Question: I am working on Speckle Noise reduction in Ultrasound Images using MATLAB R2013. I have designed 10 basic filters and trying out hybrid combination using these filters. When I run my program I get different results at different time for the same input image, no other input parameters were changed. When I ran my program at 1.17 am, I got the PSNR = 74.5424 and when I ran the same program at 1.21 am, I got PSNR = 75.04. Why this is happening ?
If it is coming different values at every time I run my program, how could I conclude on a single value ? Please help. I have attached the screenshot below, see the values of SNR, PSNR, Beta and Speckle Index.

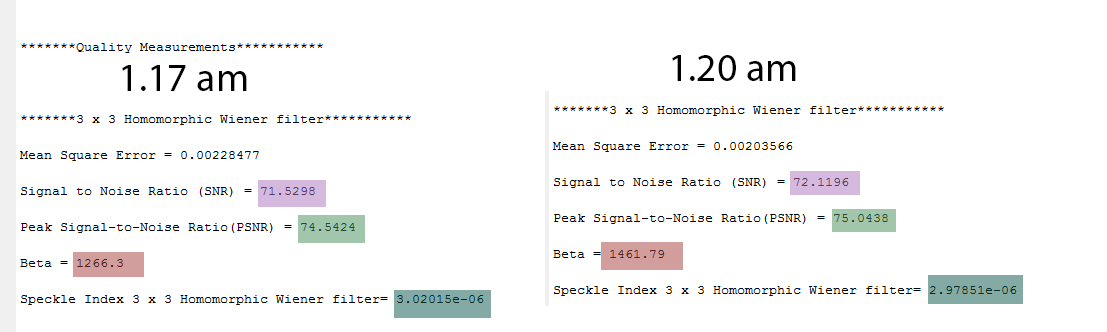
Answer: > J = imnoise(I,'speckle',v) adds multiplicative noise to the image I, using the equation J = I+n*I, where n is uniformly distributed random noise with mean 0 and variance v. The default for v is 0.04.
So you are using random Noise, therefore your Result is not deterministic. (A predictable RNG would be a bad one...)
If you want deterministic results, you could calculate the noise beforehand save it in a mat file and apply it from the file each time.
According to the MATLAB help,the equation is 'J = I+n*I'
> where n is uniformly distributed random noise with mean 0 and variance v. The default for v is 0.04.
You can calculate such n for every pixel and store it as a heightxwidth double matrix --let's call that N. After you loaded that, apply the noise by evaluation:
'''
Img2 = Img .* (1+N);
'''